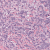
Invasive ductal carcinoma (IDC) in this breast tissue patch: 1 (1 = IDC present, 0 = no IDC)